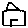
Label: house